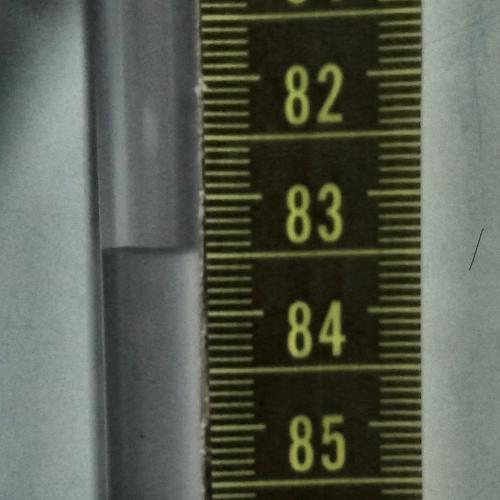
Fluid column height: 83.5 cm